Interaction volume radius: 10 \u00c5
Interaction volume height: 30 \u00c5
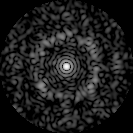
Disorder parameter: 0.7532